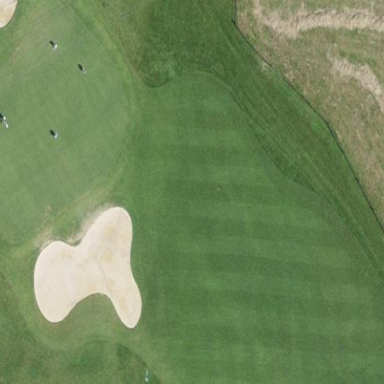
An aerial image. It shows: Grassy area designated as golf fairway.